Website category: phone
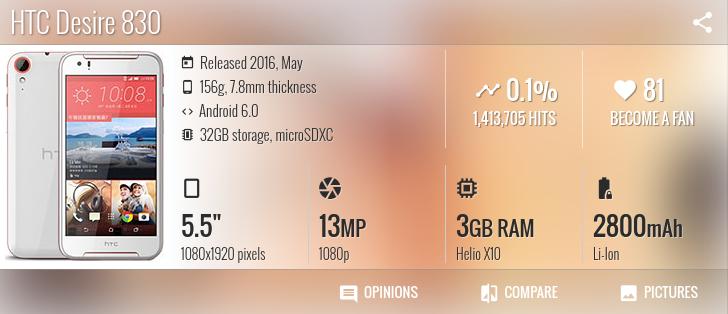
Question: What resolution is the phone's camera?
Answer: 1080p

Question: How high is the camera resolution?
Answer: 1080p

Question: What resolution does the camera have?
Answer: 1080p

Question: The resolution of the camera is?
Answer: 1080p

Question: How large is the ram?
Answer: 3 GB RAM

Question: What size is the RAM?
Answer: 3 GB RAM

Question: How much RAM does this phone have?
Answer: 3 GB RAM

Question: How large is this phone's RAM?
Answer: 3 GB RAM

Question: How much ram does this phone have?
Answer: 3 GB RAM

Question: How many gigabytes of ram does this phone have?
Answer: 3 GB RAM

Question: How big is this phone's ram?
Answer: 3 GB RAM

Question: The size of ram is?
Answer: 3 GB RAM

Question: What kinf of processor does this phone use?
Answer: Helio X10

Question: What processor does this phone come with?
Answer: Helio X10

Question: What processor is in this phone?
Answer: Helio X10

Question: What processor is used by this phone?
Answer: Helio X10

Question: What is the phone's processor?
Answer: Helio X10

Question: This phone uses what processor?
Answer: Helio X10

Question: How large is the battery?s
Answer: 2800 mAh

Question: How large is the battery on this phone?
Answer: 2800 mAh

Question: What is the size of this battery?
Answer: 2800 mAh

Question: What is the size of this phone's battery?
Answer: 2800 mAh

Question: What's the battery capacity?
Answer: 2800 mAh

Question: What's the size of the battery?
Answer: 2800 mAh

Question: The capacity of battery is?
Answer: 2800 mAh